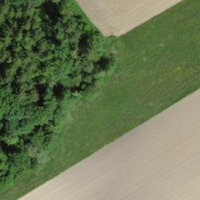
EUNIS habitat code: 44
Species observed at this site:
Pholidoptera griseoaptera
Tettigonia viridissima
Nemobius sylvestris
Gomphocerippus rufus
Chorthippus brunneus